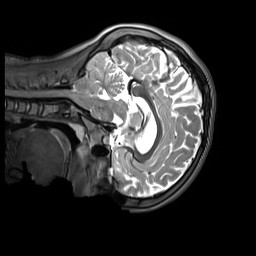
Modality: T2w
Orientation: sagittal
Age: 12
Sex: female
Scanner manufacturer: siemens
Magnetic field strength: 3 T
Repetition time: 3.2 s
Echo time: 0.408 s